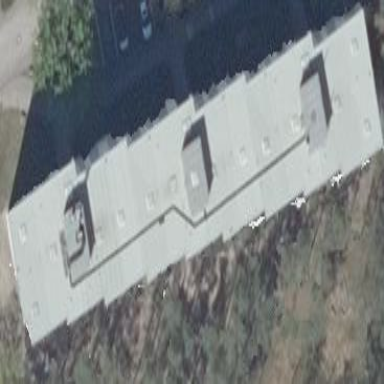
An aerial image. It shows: Building with apartments and flat roof.